Question: I'm implementing the sobel filter according to the following pseudocode taken from <URL>:
'''
function sobel(A : as two dimensional image array)
Gx=[-1 0 1; -2 0 2; -1 0 1]
Gy=[-1 -2 -1; 0 0 0; 1 2 1]
rows = size(A,1)
columns = size(A,2)
mag=zeros(A)
for i=1:rows-2
for j=1:columns-2
S1=sum(sum(Gx.*A(i:i+2,j:j+2)))
S2=sum(sum(Gy.*A(i:i+2,j:j+2)))
mag(i+1,j+1)=sqrt(S1.^2+S2.^2)
end for
end for
threshold = 70 %varies for application [0 255]
output_image = max(mag,threshold)
output_image(output_image==round(threshold))=0;
return output_image
end function
'''
However, upon applying this algorithm, I'm getting many output_image values above 255, and that makes sense considering how Gx and Gy are defined. How can I modify this algorithm such that the values don't go above 255 and finally that the results look more like this?:

--- Edit ---
There was some error in my filter implementation and I think that's why the values were above 255. After fixing the error, the values range between 0 - 16. Since now all values are below 70, applying a threshold of 70 sends everything to 0. So I set a lower threshold, 5, and multiplied the rest of the values by 10 (to enhance the edges since they are in the 5-16 range) and got the following result:
<URL>
I also tried the normalization method mentioned in the comments but got a similar noisy image.
--- Edit 2 ---
Since the actual code was requested, I'm posting the code, which is written in <URL>.
'''
int main(int argc, char **argv) {
Var x, y, k, c;
Buffer<uint8_t> left_buffer = load_image("images/stereo/bike.jpg");
Expr clamped_x = clamp(x, 0, left_buffer.width() - 1);
Expr clamped_y = clamp(y, 0, left_buffer.height() - 1);
Func left_original("left_original");
left_original(x, y) = left_buffer(clamped_x, clamped_y);
left_original.compute_root();
// 3x3 sobel filter
Buffer<uint8_t> sobel_1(3);
sobel_1(0) = -1;
sobel_1(1) = 0;
sobel_1(2) = 1;
Buffer<uint8_t> sobel_2(3);
sobel_2(0) = 1;
sobel_2(1) = 2;
sobel_2(2) = 1;
RDom conv_x(-1, 2);
RDom conv_y(-1, 2);
Func output_x_inter("output_x_inter");
output_x_inter(x, y) = sum(left_original(x - conv_x, y) * sobel_1(conv_x + 1));
output_x_inter.compute_root();
Func output_x("output_x");
output_x(x, y) = sum(output_x_inter(x, y - conv_y) * sobel_2(conv_y + 1));
output_x.compute_root();
Func output_y("output_y");
output_y(x, y) = sum(conv_y, sum(conv_x, left_original(x - conv_x, y - conv_y) * sobel_2(conv_x + 1)) * sobel_1(conv_y + 1));
output_y.compute_root();
Func output("output");
output(x, y) = sqrt(output_x(x, y) * output_x(x, y) + output_y(x, y) * output_y(x, y));
output.compute_root();
output.trace_stores();
RDom img(0, left_buffer.width(), 0, left_buffer.height());
Func max("max");
max(k) = f32(0);
max(0) = maximum(output(img.x, img.y));
max.compute_root();
Func min("min");
min(k) = f32(0);
min(0) = minimum(output(img.x, img.y));
min.compute_root();
Func output_u8("output_u8");
// The following line sends all the values of output <= 5 to zero, and multiplies the resulting values by 10 to enhance the intensity of the edges.
output_u8(x, y) = u8(select(output(x, y) <= 5, 0, output(x, y))*10);
output_u8.compute_root();
output_u8.trace_stores();
Buffer<uint8_t> output_buff = output_u8.realize(left_buffer.width(), left_buffer.height());
save_image(output_buff, "images/stereo/sobel/out.png");
}
'''
--- Edit 3 ---
As one answer suggested, I changed all types to float except the last one, which must be unsigned 8-bit type. Here's the code, and the result that I'm getting.
'''
int main(int argc, char **argv) {
Var x, y, k, c;
Buffer<uint8_t> left_buffer = load_image("images/stereo/bike.jpg");
Expr clamped_x = clamp(x, 0, left_buffer.width() - 1);
Expr clamped_y = clamp(y, 0, left_buffer.height() - 1);
Func left_original("left_original");
left_original(x, y) = left_buffer(clamped_x, clamped_y);
left_original.compute_root();
// 3x3 sobel filter
Buffer<float_t> sobel_1(3);
sobel_1(0) = -1;
sobel_1(1) = 0;
sobel_1(2) = 1;
Buffer<float_t> sobel_2(3);
sobel_2(0) = 1;
sobel_2(1) = 2;
sobel_2(2) = 1;
RDom conv_x(-1, 2);
RDom conv_y(-1, 2);
Func output_x_inter("output_x_inter");
output_x_inter(x, y) = f32(sum(left_original(x - conv_x, y) * sobel_1(conv_x + 1)));
output_x_inter.compute_root();
Func output_x("output_x");
output_x(x, y) = f32(sum(output_x_inter(x, y - conv_y) * sobel_2(conv_y + 1)));
output_x.compute_root();
RDom img(0, left_buffer.width(), 0, left_buffer.height());
Func output_y("output_y");
output_y(x, y) = f32(sum(conv_y, sum(conv_x, left_original(x - conv_x, y - conv_y) * sobel_2(conv_x + 1)) * sobel_1(conv_y + 1)));
output_y.compute_root();
Func output("output");
output(x, y) = sqrt(output_x(x, y) * output_x(x, y) + output_y(x, y) * output_y(x, y));
output.compute_root();
Func max("max");
max(k) = f32(0);
max(0) = maximum(output(img.x, img.y));
max.compute_root();
Func min("min");
min(k) = f32(0);
min(0) = minimum(output(img.x, img.y));
min.compute_root();
// output_inter for scaling
Func output_inter("output_inter");
output_inter(x, y) = f32((output(x, y) - min(0)) * 255 / (max(0) - min(0)));
output_inter.compute_root();
Func output_u8("output_u8");
output_u8(x, y) = u8(select(output_inter(x, y) <= 70, 0, output_inter(x, y)));
output_u8.compute_root();
output_u8.trace_stores();
Buffer<uint8_t> output_buff = output_u8.realize(left_buffer.width(), left_buffer.height());
save_image(output_buff, "images/stereo/sobel/out.png");
}
'''
<URL>
--- Edit 4 ---
As @CrisLuengo suggested, I simplified my code and outputted the result of the following:
'''
output(x, y) = u8(min(sqrt(output_x(x, y) * output_x(x, y) + output_y(x, y) * output_y(x, y)), 255));
'''
Since many values are way above 255, these many values are clamped to 255 and thus we get a "washed out" image:
<URL>
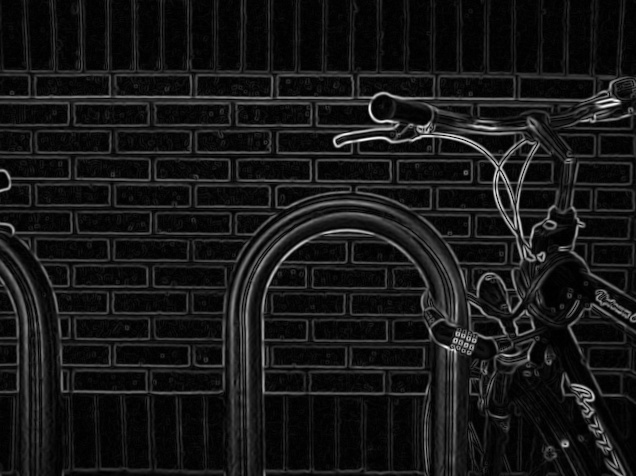
Answer: I figured it out finally, but I'm not sure why Halide is behaving this way.
When I do this:
'''
RDom conv_x(-1, 2);
RDom conv_y(-1, 2);
Func output_x_inter("output_x_inter");
output_x_inter(x, y) = f32(sum(left_original(x - conv_x, y) * sobel_1(conv_x + 1)));
Func output_x("output_x");
output_x(x, y) = f32(sum(output_x_inter(x, y - conv_y) * sobel_2(conv_y + 1)));
'''
Things don't work. But when I "unroll" the sum function things work:
'''
Func output_x_inter("output_x_inter");
output_x_inter(x, y) = f32(left_original(x + 1, y) * sobel_1(0) + left_original(x, y) * sobel_1(1) + left_original(x - 1, y) * sobel_1(2));
Func output_x("output_x");
output_x(x, y) = f32(output_x_inter(x, y + 1) * sobel_2(0) + output_x_inter(x, y) * sobel_2(1) + output_x_inter(x, y - 1) * sobel_2(2));
'''